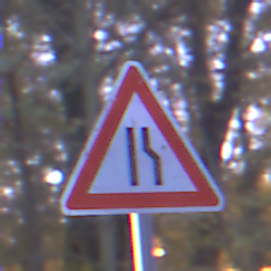
Verkehrszeichen: EinseitigVerengteFahrbahnRechts
Umgebung: Outdoor, Suburban
Tageszeit: Night
Wetter: PartlyCloudy
Licht: Artificial
Jahreszeit: NotSpecified
Kontrast: LowContrast